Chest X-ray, AP view. Patient: 41 years old, sex M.
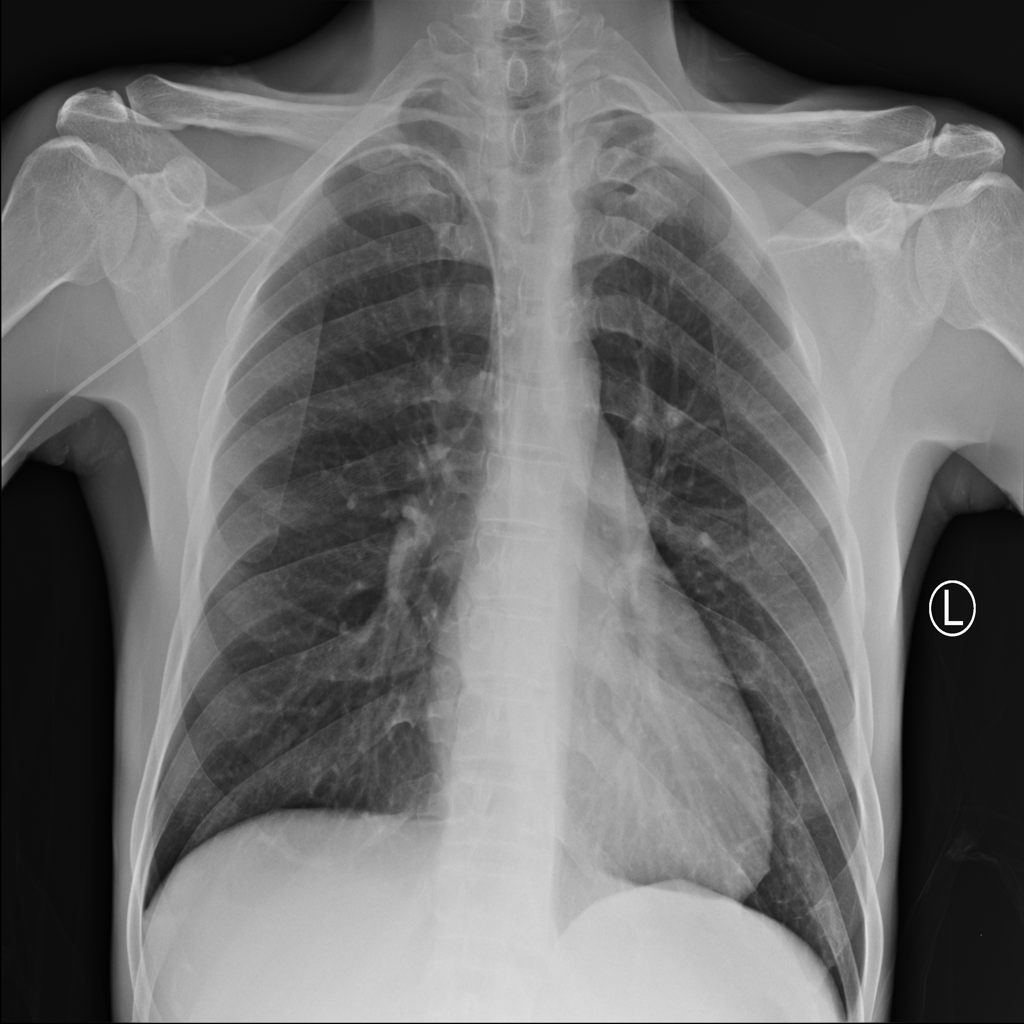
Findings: No Finding